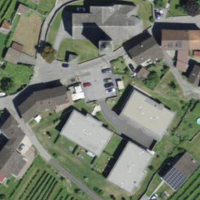
EUNIS habitat code: 54
Species observed at this site:
Muscicapa striata
Phoenicurus phoenicurus
Turdus merula